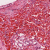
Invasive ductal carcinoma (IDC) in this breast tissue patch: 0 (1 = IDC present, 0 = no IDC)